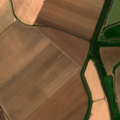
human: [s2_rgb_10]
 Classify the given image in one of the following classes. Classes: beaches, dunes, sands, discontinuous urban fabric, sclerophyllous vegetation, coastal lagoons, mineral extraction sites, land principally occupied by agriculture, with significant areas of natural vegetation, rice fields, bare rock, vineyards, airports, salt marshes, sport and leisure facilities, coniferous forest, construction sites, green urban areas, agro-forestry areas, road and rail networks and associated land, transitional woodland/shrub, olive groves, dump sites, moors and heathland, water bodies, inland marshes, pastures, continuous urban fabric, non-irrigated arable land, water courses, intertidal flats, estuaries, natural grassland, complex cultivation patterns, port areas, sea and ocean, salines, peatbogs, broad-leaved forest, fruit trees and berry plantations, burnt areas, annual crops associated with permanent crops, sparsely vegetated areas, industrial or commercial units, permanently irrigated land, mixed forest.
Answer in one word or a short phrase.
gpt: permanently irrigated land, rice fields